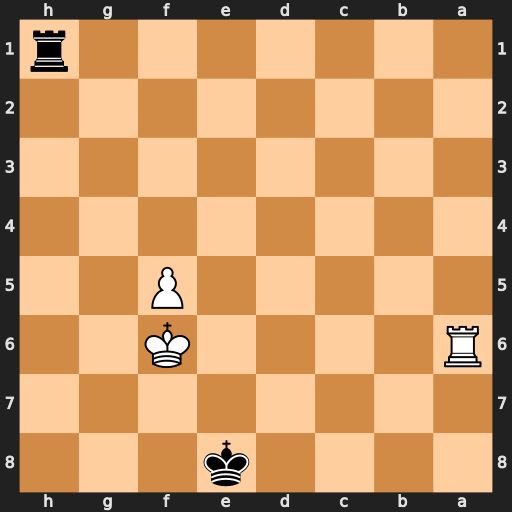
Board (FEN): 4k3/8/R4K2/5P2/8/8/8/7r
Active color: b
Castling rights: -
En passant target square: -
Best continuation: Rh6+ Ke5 Rxa6